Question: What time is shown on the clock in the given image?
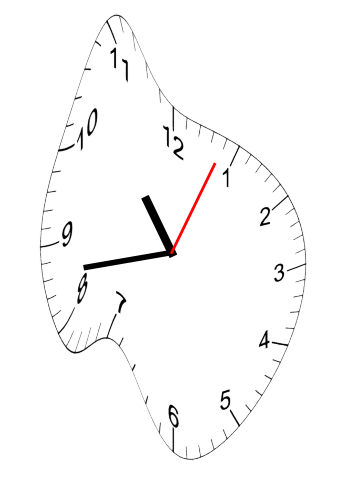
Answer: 10:43:04